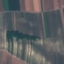
Land use / land cover class: PermanentCrop